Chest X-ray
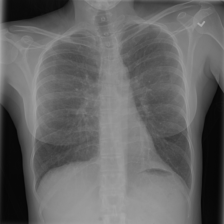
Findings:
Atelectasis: negative
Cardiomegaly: negative
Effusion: negative
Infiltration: negative
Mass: negative
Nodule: negative
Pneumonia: negative
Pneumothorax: negative
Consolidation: negative
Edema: negative
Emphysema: negative
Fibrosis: negative
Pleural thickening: negative
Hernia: negative